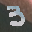
Label: 3